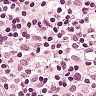
Metastatic tissue present: no